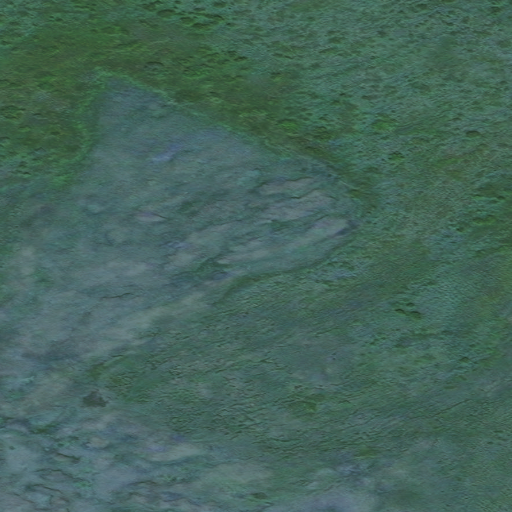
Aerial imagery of mountains in Alaska named Kimikthak Hills containing only unknown